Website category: sports
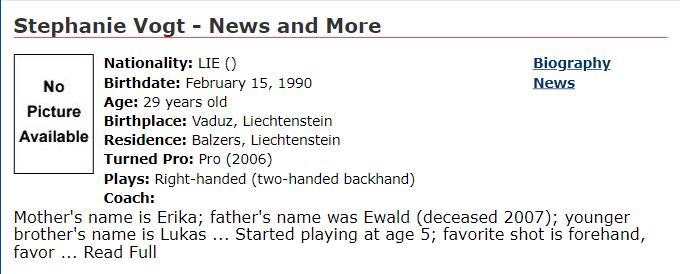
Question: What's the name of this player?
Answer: Stephanie Vogt

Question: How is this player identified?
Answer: Stephanie Vogt

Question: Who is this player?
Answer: Stephanie Vogt

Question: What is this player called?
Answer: Stephanie Vogt

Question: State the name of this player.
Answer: Stephanie Vogt

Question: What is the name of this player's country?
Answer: LIE

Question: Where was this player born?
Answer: LIE

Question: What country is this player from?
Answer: LIE

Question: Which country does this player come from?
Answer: LIE

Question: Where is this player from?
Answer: LIE

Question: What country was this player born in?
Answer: LIE

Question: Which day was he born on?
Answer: February 15, 1990

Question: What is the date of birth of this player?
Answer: February 15, 1990

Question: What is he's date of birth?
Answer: February 15, 1990

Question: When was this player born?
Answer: February 15, 1990

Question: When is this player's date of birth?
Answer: February 15, 1990

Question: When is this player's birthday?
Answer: February 15, 1990

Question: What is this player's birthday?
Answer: February 15, 1990

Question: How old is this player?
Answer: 29 years old

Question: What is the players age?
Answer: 29 years old

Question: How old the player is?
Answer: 29 years old

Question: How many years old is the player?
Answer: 29 years old

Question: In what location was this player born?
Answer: Vaduz, Liechtenstein

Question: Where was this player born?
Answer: Vaduz, Liechtenstein

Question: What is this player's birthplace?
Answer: Vaduz, Liechtenstein

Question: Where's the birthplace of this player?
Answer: Vaduz, Liechtenstein

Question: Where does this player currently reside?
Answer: Balzers, Liechtenstein

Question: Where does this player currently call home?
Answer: Balzers, Liechtenstein

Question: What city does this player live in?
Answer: Balzers, Liechtenstein

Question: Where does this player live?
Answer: Balzers, Liechtenstein

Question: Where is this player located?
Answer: Balzers, Liechtenstein

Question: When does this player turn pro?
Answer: Pro (2006)

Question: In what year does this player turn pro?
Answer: Pro (2006)

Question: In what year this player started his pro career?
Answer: Pro (2006)

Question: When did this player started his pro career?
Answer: Pro (2006)

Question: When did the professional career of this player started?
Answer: Pro (2006)

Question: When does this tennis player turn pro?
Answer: Pro (2006)

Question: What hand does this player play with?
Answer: Right-handed (two-handed backhand)

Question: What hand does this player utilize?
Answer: Right-handed (two-handed backhand)

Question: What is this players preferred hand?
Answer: Right-handed (two-handed backhand)

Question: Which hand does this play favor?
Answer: Right-handed (two-handed backhand)

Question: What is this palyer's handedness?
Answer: Right-handed (two-handed backhand)